Question: How to read '<object-to-string-transformer doc:name="Object to String"/>' in java class.
my configuration is:
'''
<flow name="file-processFlow3" doc:name="file-processFlow3">
<jms:inbound-endpoint doc:name="JMS" queue="OrchestratorQueue" connector-ref="Active_MQ1" responseTimeout="0" >
<jms:transaction action="ALWAYS_BEGIN" timeout="10000"/>
</jms:inbound-endpoint>
<object-to-string-transformer doc:name="Object to String"/>
<component doc:name="Java"/>
<logger message="#[message.payload]" level="INFO" doc:name="Logger"/>
</flow>
'''

I don't know how can I read the input message in my java class( '<component doc:name="Java"/>'). assume any class, I'm not yet implemented I don't know how to implement.
Please any one help.
Thanks.
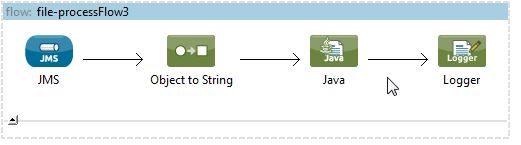
Answer: If you only have a single method in your class, it will be invoked automatically.
flow:
'''
<set-payload value="world" doc:name="Set Payload"/>
<component doc:name="Java" class="my.test.Klass"/>
'''
Java class:
'''
package my.test;
public class Klass {
public String methhod (String s) {
return "hello "+s;
}
}
'''
If you need something more complex you can define entry points, factories, etc.
<URL>
UPDATE:
For classes with multiple methods, you need to define an entry point resolver. The simplest approach is to use method name:
'''
<component doc:name="Java" class="my.test.Klass">
<method-entry-point-resolver>
<include-entry-point method="methhod" />
</method-entry-point-resolver>
</component>
'''